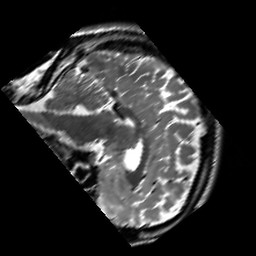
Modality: T2w
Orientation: sagittal
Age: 20
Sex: male
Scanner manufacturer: siemens
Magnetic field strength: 3 T
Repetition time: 7 s
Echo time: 0.09 s